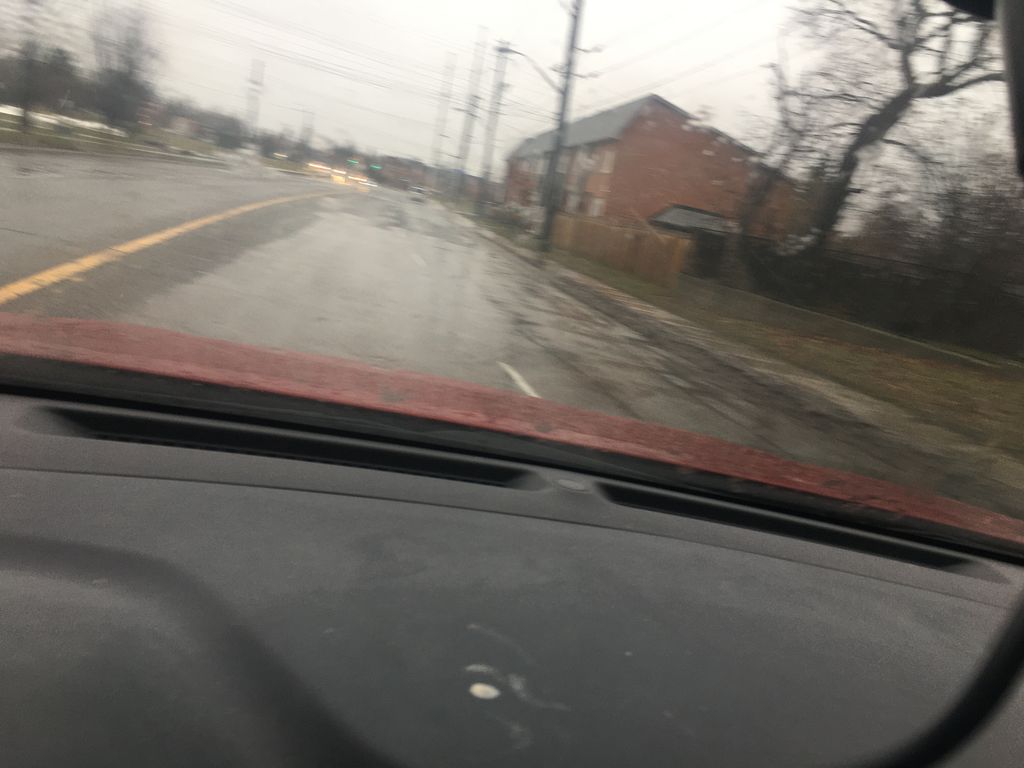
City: toronto